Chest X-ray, AP view. Patient: 65 years old, sex M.
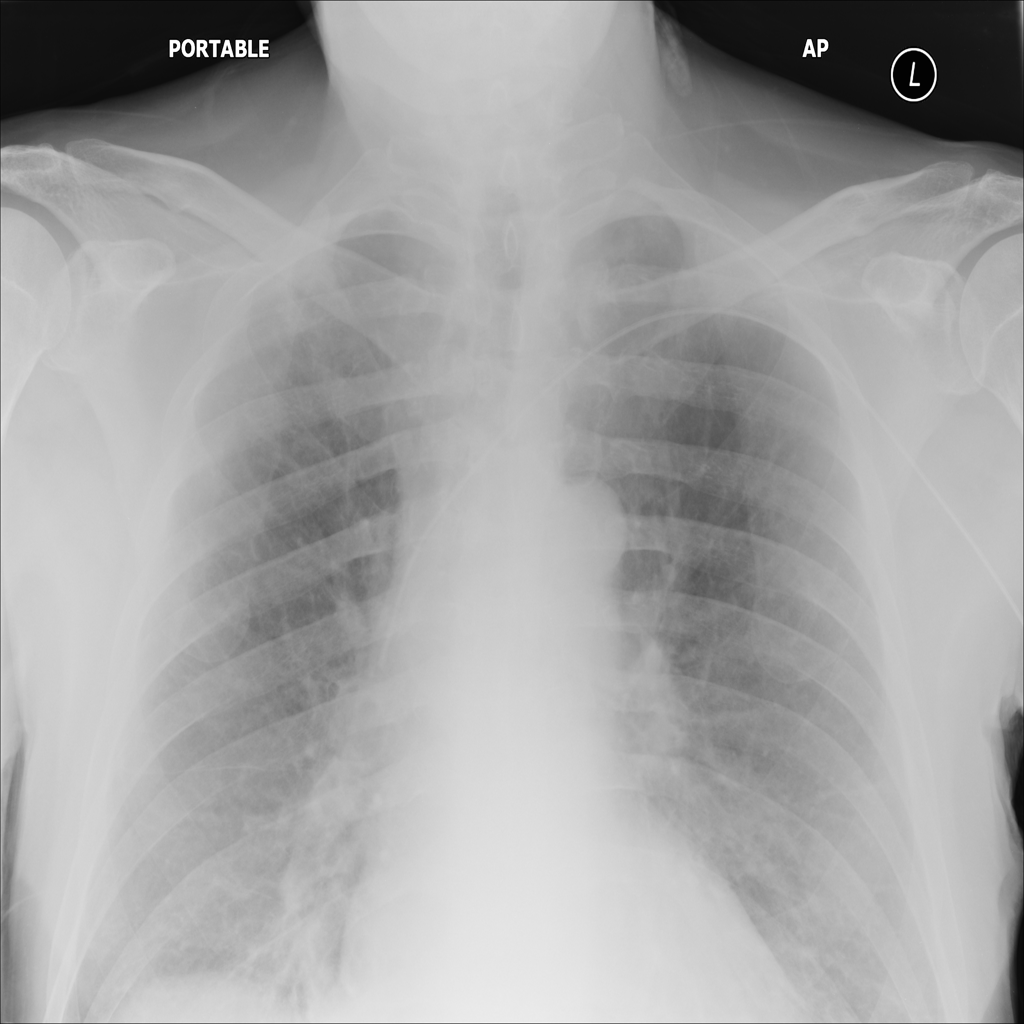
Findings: No Finding